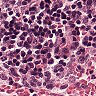
Metastatic tissue present: no